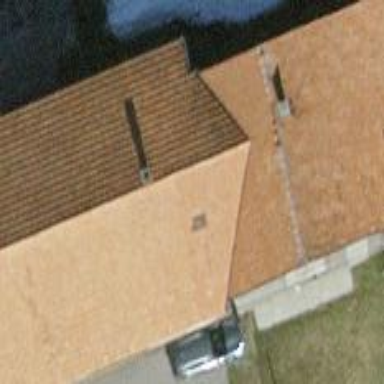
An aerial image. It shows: Simple house.